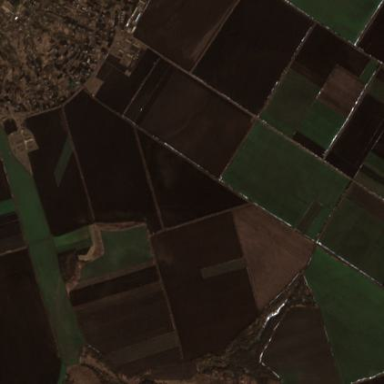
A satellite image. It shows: View of farmland.